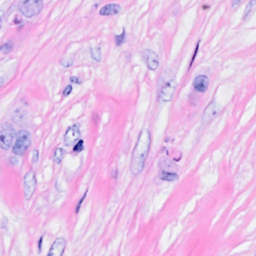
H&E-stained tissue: Breast